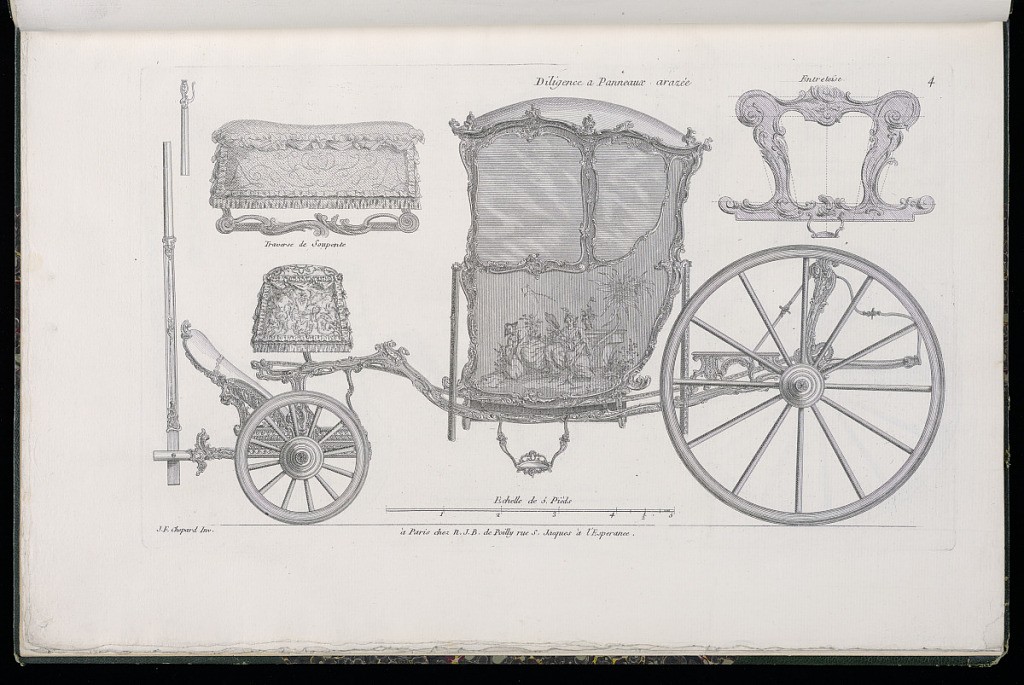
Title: Diligence à Panneaux
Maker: Jean-François Chopard, French, active 18th century
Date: ca. 1750
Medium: Engraving on paper
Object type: Bound print
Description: Plate 4, Folio 4 of a series of 13 prints of designs for carriages or coaches. Carriage decorated with rocaille motifs, shown in elevation, with details of the various parts at upper left and upper right. The body of the coach is asymmetrical and consists of a single painted panel with decorative mounts, possibly to be executed in bronze. On the panel, a chinoiserie figural scene depicting a man flying a kite and a woman holding a fan near a child in a garden landscape with an oversized flower.